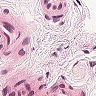
Metastatic tissue present: no